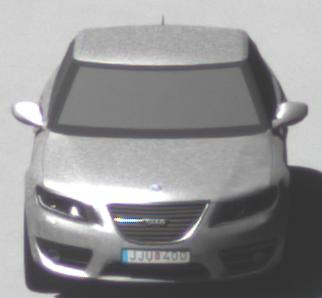
Make: Saab
Model: 5-Sep
Detailed model: 9-5 1.6T
Model produced from: 2010/06
Model produced until: 2011/12
Doors: 4
Color: white
Road condition: dry road
Daytime: midday
Contrast: high contrast